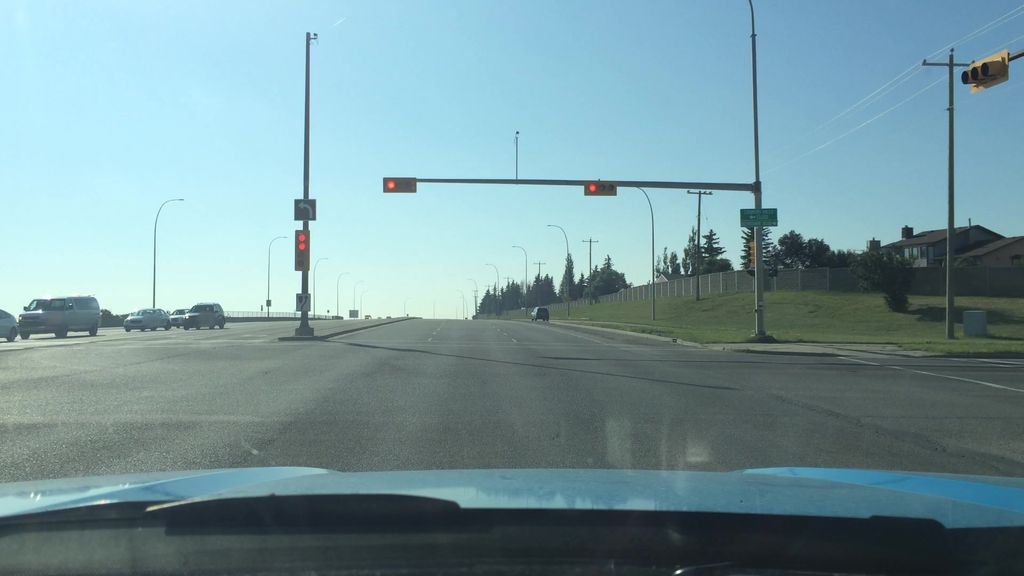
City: calgary